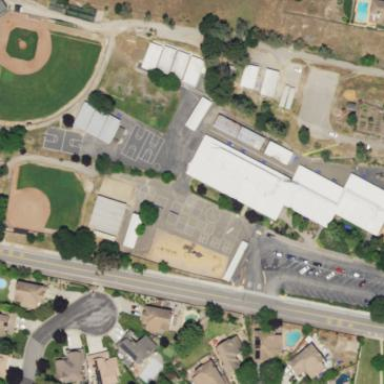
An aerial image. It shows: School.